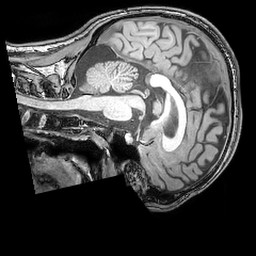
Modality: T1w
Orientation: sagittal
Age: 19
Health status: ill
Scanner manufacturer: philips
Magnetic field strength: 3 T
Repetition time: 0.007 s
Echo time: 0.0035 s